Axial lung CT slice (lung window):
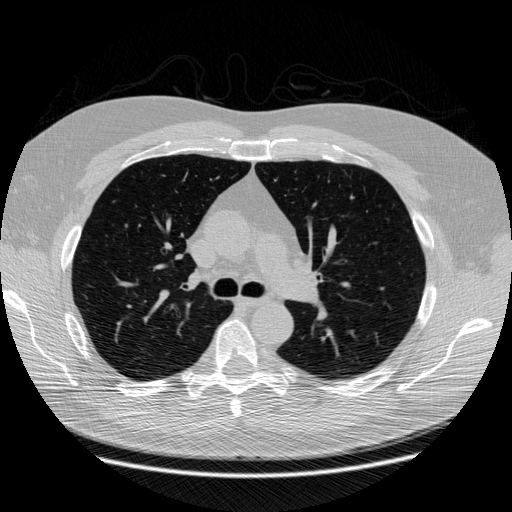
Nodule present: no